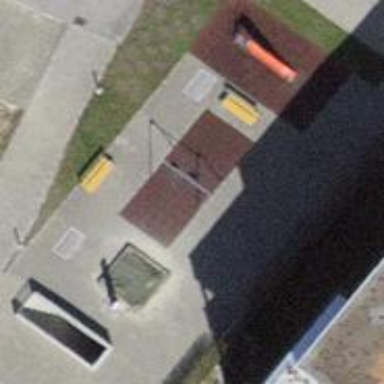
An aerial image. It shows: Playground area for leisure land.